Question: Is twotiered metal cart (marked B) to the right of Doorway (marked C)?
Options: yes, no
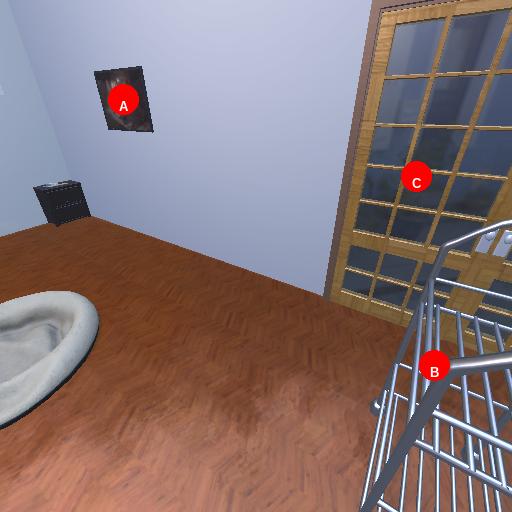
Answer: yes